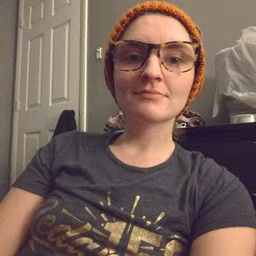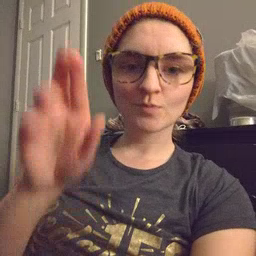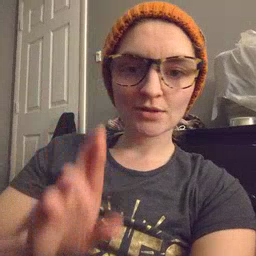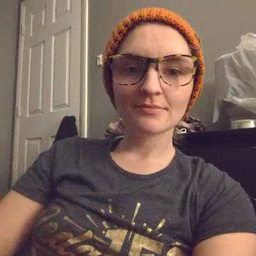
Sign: refrigerator